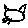
Label: cat